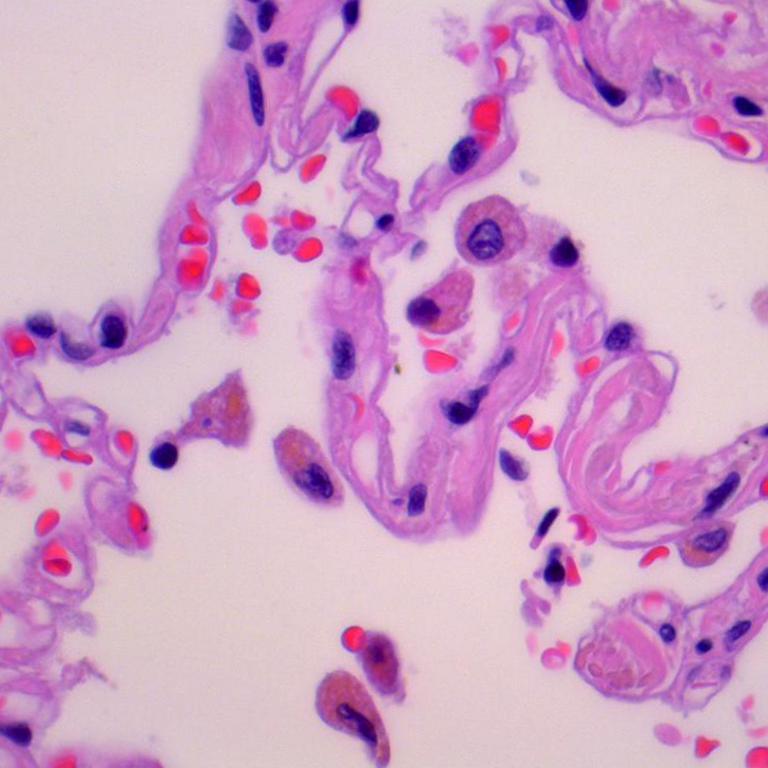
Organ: lung
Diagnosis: benign